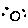
Label: moon